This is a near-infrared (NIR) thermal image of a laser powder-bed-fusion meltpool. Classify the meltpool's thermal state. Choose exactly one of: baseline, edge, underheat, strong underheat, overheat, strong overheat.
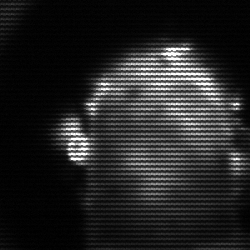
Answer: baseline